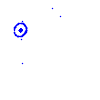
Particle: kaon